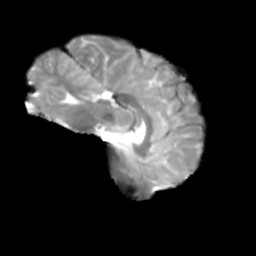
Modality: T2w
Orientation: sagittal
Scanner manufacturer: siemens
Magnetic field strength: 3 T
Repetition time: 4 s
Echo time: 0.0594 s